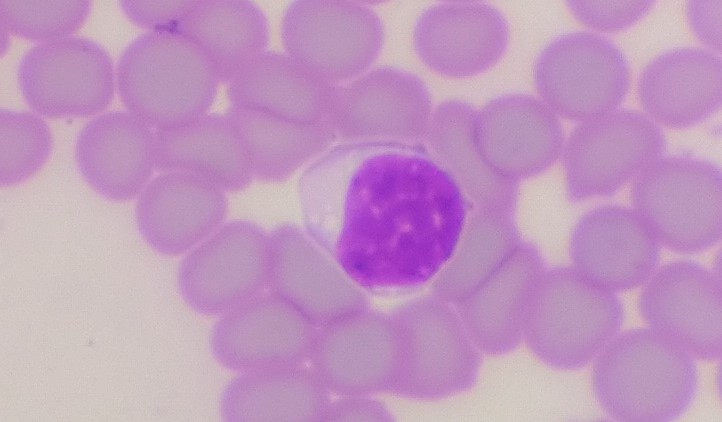
White blood cell type: Lymphocyte